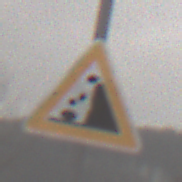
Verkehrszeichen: SteinschlagRechts
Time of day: Midday
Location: Outdoor (Nature)
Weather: Overcast
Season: Winter
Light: Natural